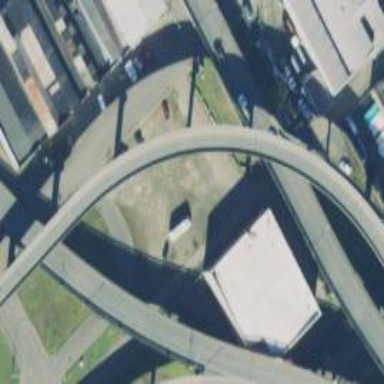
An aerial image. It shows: Trunk link highway bridge.